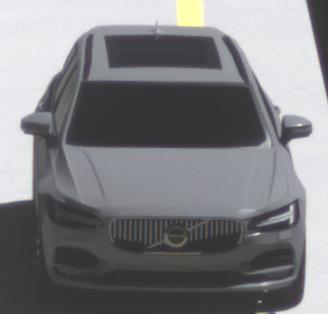
Make: Volvo
Model: V90
Detailed model: -
Model produced from: 2016
Model produced until: 2020
Doors: 5
Color: gray
Road condition: dry road
Daytime: midday
Contrast: high contrast